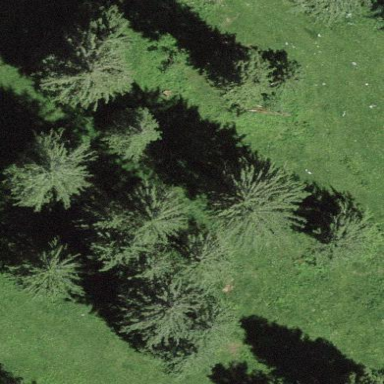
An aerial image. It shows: Serene woodland landscape.